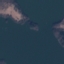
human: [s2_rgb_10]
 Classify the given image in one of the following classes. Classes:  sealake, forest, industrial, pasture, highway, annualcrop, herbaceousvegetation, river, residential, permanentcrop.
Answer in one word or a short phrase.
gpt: SeaLake